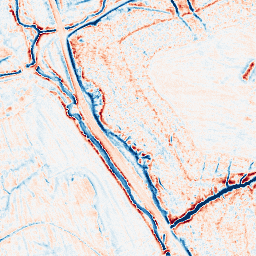
Category: edge_preserving
Decomposition family: anisotropic_diffusion
Decomposition parameters: iterations: 50
kappa: 50
gamma: 0.05
Upsampling method: sinc_hamming
Upsampling parameters: scale: 4
kernel_size: 16
Upsampling scale: 4